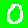
Digit: 0